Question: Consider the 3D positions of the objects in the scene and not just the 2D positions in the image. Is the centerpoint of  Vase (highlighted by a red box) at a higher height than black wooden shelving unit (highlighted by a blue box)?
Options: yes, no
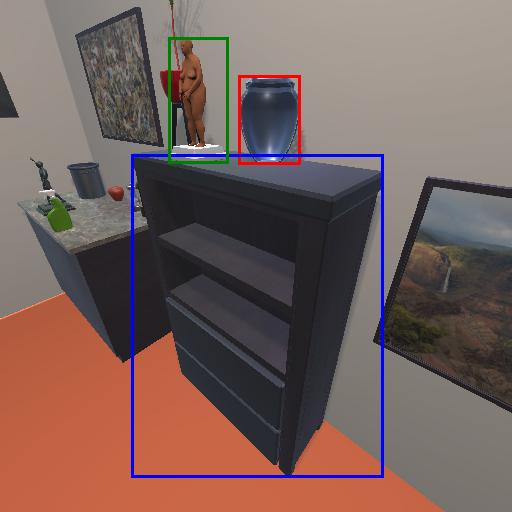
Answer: yes